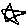
Label: star